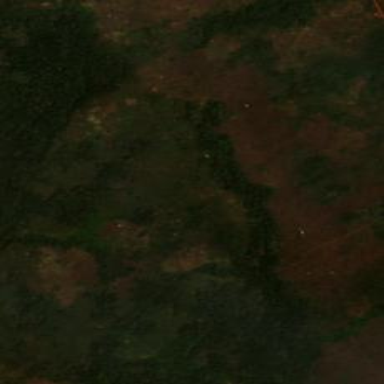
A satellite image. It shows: Savanna grassland.